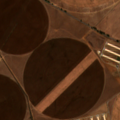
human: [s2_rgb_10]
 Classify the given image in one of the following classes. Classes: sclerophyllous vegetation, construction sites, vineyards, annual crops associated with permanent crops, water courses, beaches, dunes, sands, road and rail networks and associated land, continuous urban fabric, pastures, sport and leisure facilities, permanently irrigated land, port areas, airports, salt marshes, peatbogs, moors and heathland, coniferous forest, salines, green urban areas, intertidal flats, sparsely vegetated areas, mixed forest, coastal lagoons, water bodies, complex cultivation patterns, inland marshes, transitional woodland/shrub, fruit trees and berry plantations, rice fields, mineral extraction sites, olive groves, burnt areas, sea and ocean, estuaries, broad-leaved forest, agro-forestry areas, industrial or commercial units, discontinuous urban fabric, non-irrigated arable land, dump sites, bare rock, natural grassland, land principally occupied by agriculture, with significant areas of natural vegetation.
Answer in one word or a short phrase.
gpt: non-irrigated arable land, permanently irrigated land